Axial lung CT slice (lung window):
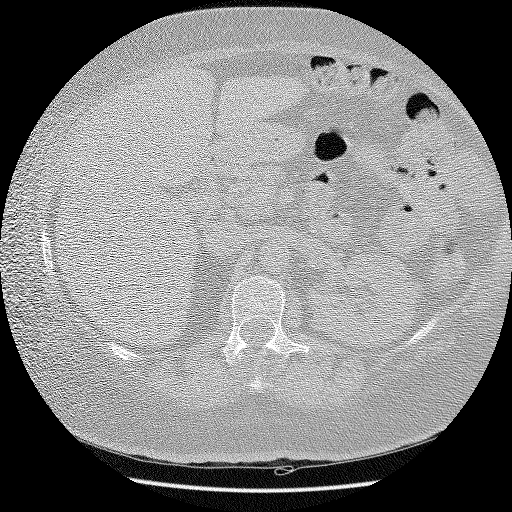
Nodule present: no